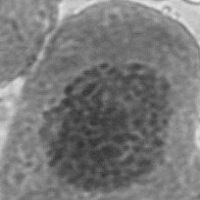
Label: prophase